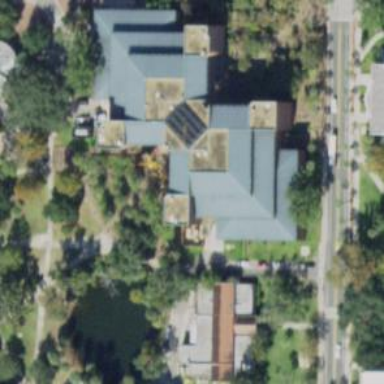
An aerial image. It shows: University building featuring library with blue-colored roof.